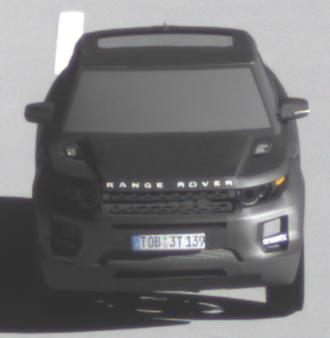
Make: Land Rover
Model: Range Rover Evoque 2.0 Si4
Detailed model: Range Rover Evoque (I)
Model produced from: 2011/08
Model produced until: 2013/11
Doors: 5
Color: gray
Road condition: dry road
Daytime: morning or afternoon
Contrast: high contrast